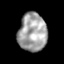
Tissue: skin
Cell type: Epithelial cells
Senescence score: 0.2682
Nuclear area (px): 1068
Mean DAPI intensity: 162.354